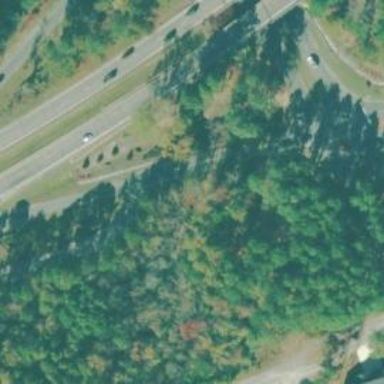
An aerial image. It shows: Trunk link highway.